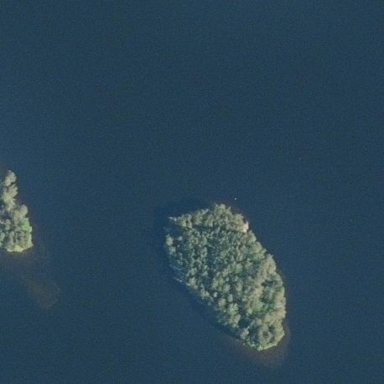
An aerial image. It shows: Island.